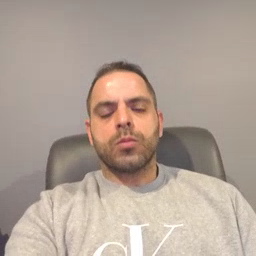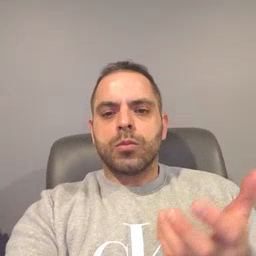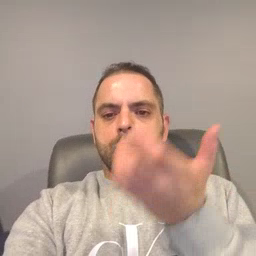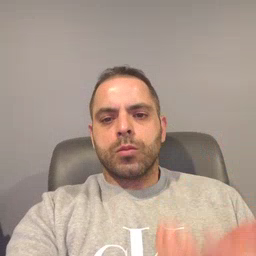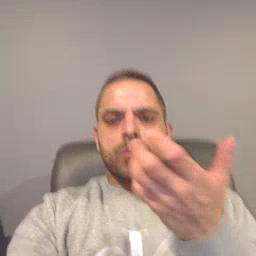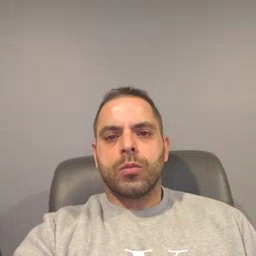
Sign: grass